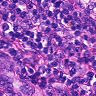
Metastatic tissue present: no